Chest X-ray. View position: PA
Patient age: 59
Patient sex: M
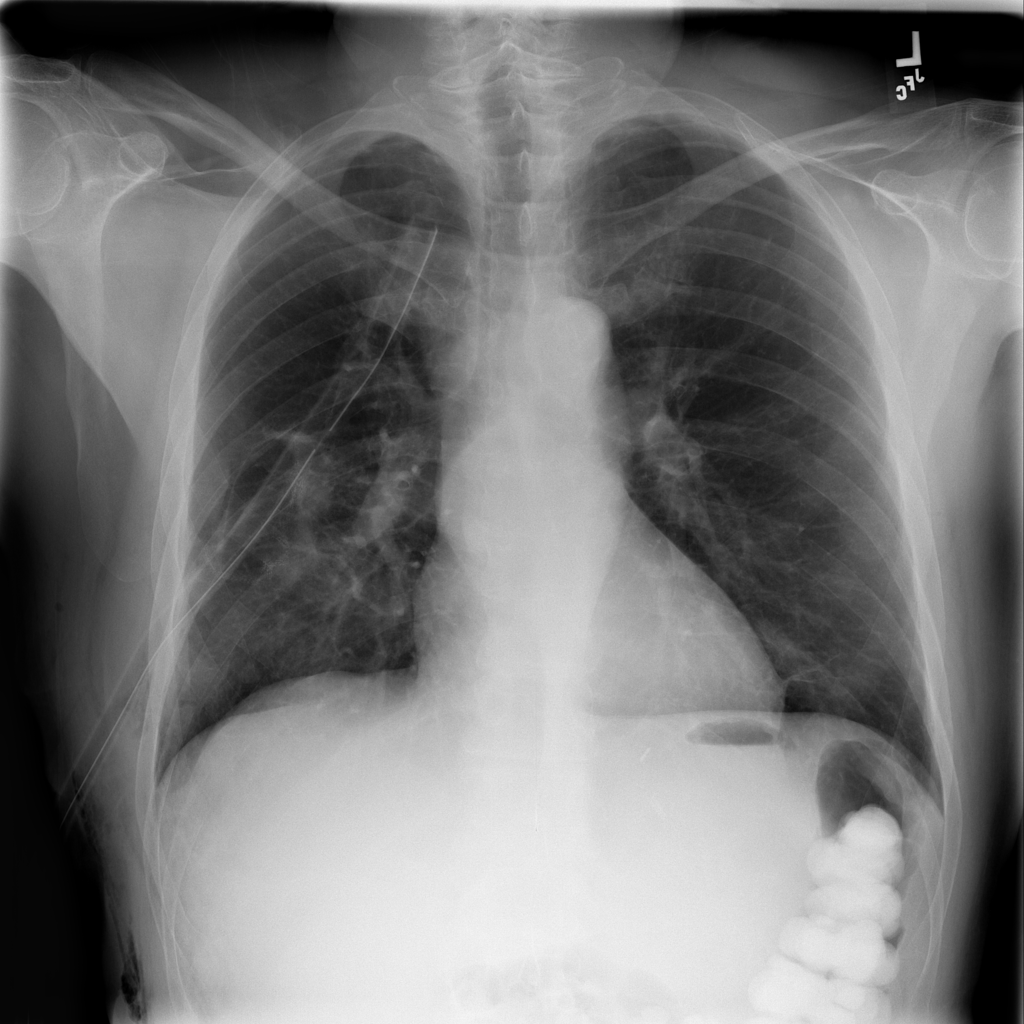
Finding: Pneumothorax